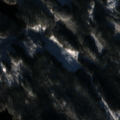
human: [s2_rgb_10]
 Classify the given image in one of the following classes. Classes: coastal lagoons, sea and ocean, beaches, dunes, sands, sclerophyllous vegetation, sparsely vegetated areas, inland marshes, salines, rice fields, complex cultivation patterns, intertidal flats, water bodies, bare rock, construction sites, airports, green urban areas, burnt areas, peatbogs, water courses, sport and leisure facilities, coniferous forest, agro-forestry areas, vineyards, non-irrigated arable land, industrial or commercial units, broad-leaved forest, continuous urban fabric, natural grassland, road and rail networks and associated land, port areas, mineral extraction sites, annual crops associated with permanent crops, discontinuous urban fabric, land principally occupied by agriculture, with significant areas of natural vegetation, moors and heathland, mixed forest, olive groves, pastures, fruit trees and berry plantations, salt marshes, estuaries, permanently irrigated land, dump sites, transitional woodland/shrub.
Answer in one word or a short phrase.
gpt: coniferous forest, mixed forest, transitional woodland/shrub, water bodies